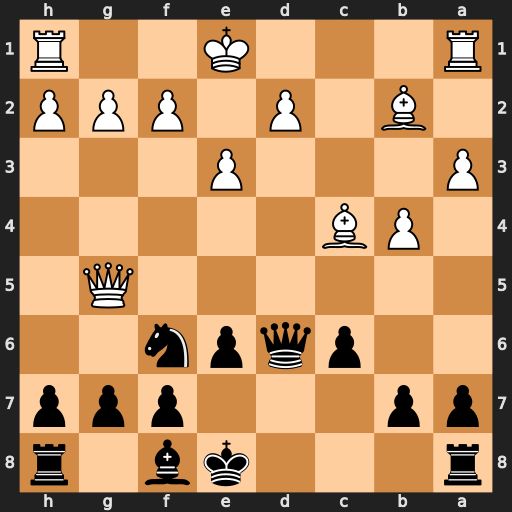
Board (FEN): r3kb1r/pp3ppp/2pqpn2/6Q1/1PB5/P3P3/1B1P1PPP/R3K2R
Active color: b
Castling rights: KQkq
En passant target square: -
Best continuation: Ne4 Qf4 Qxd2+